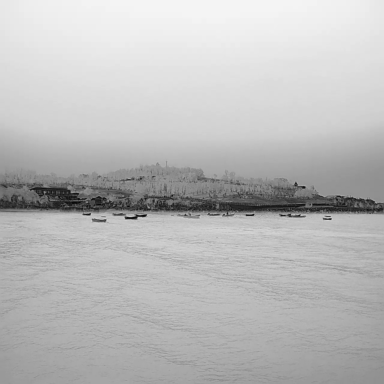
There are 13 bulk_carriers in the infrared image.